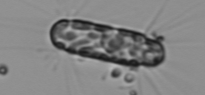
Label: Corethron_hystrix